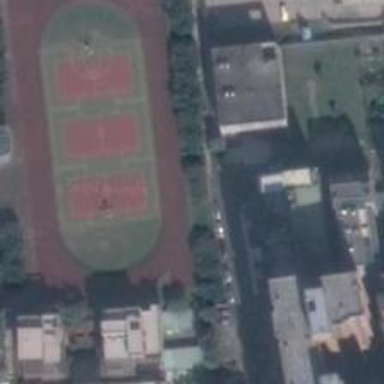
An oval playground locates near the roads and buildings .